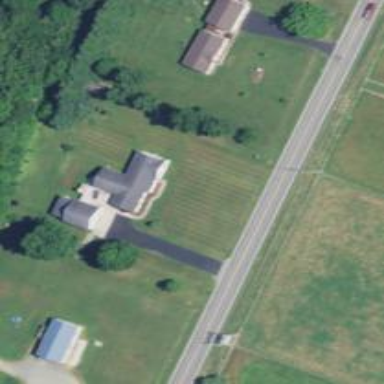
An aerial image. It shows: Driveway leading to service road.